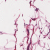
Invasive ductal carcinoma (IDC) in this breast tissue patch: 0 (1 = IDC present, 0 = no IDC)